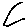
Label: line